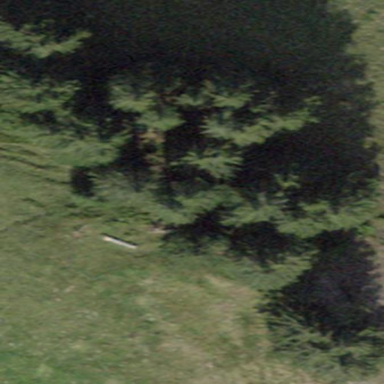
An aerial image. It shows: Forest area.